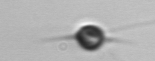
Label: Acanthoica_quattrospina